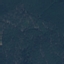
Label: Forest